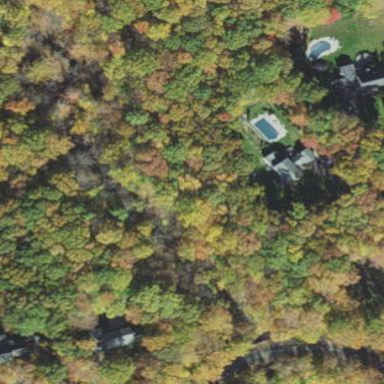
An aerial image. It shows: Existing Preserved Open Space in the woodland area.